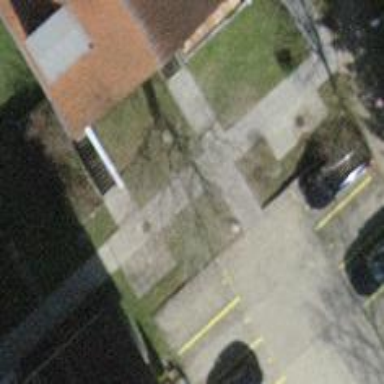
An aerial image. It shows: Parking aisle with paving stones surface.